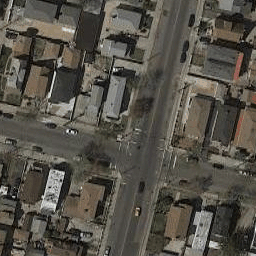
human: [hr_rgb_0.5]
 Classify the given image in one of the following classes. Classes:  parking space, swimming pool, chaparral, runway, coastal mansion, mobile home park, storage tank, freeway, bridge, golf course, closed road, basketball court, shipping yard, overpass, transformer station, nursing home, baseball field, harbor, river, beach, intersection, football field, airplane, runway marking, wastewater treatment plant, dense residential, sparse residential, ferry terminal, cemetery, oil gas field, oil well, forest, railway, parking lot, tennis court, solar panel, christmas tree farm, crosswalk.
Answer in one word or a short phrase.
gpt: intersection